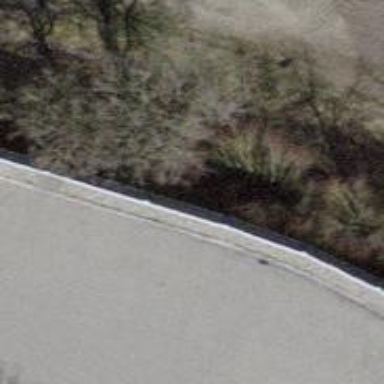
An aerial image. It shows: Noise barrier wall.